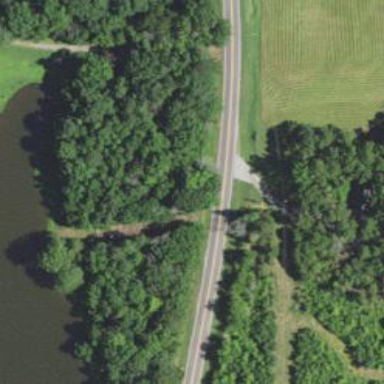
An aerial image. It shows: Tertiary road.